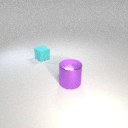
small cyan rubber cube behind large purple metal cylinder